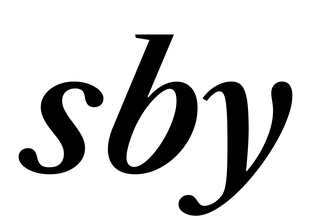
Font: LibreCaslonText-Italic_SemiBold_Italic